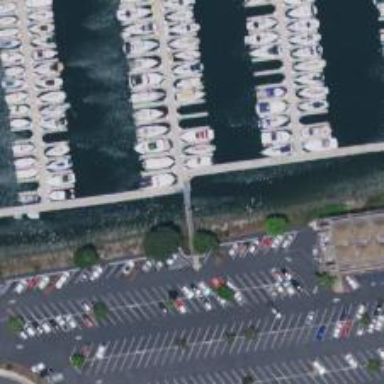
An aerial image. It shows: Man-made pier.